Question: I'm looking for an algorithm to reassemble cut pieces from an image back into the correct location in the original image. For context, this is part of a solution to automatically solve a captcha. For example:

I have looked at the opencv sticher class, but that appears to only work for creating "panorama images", where the edges of the images are supposed to be stuck together. The solution would probably involve some kind of shape detection to see where the pieces would go followed by a check to see if the piece "fits" into the context.
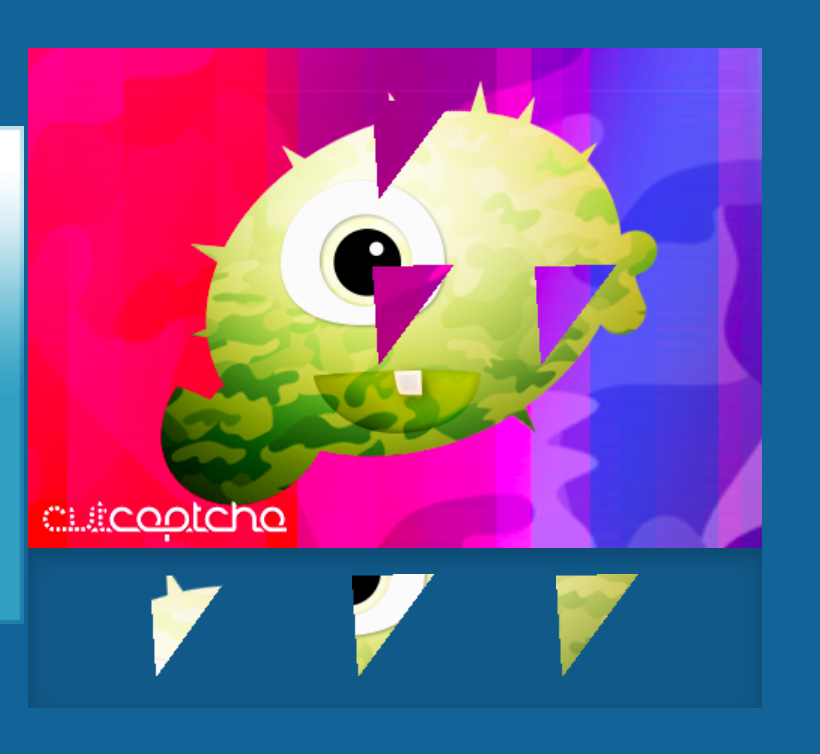
Answer: This solution is simple. This algorithm replicates the way that humans would solve the problem. Here are the steps:
1. Identify the key
2. Mask out a keyhole
3. Guess what should fit in the keyhole (using inpaint)
4. Compare the key+keyhole to the inpaint image
The best fit will occur where the difference between the inpaint guess and the key+keyhole image are the lowest. This .gif explains
<URL>
This is the code that I used:
'''
import cv2
import numpy as np
# Read image
img = cv2.imread('/home/stephen/Desktop/capcha.png')
# Get key and mask of key
key = img[567:700, 145:234]
lower, upper = np.array([0,0,0]),np.array([101,255,255])
hsv = cv2.cvtColor(key, cv2.COLOR_BGR2HSV)
key_mask = cv2.inRange(hsv, lower, upper)
key = cv2.bitwise_and(key, key, mask = key_mask)
kernel = np.ones((20,20), np.uint8)
# Create a dilated mask so the key will surely fill keyhole
dilated_key_mask = key_mask.copy()
cv2.morphologyEx(dilated_key_mask, cv2.MORPH_DILATE, kernel)
# https://stackoverflow.com/questions/189943/how-can-i-quantify-difference-between-two-images
from scipy.misc import imread
from scipy.linalg import norm
from scipy import sum, average
def compare_images(img1, img2):
# normalize to compensate for exposure difference, this may be unnecessary
# consider disabling it
img1 = normalize(img1)
img2 = normalize(img2)
# calculate the difference and its norms
diff = img1 - img2 # elementwise for scipy arrays
m_norm = sum(abs(diff)) # Manhattan norm
z_norm = norm(diff.ravel(), 0) # Zero norm
return (m_norm, z_norm)
def to_grayscale(arr):
"If arr is a color image (3D array), convert it to grayscale (2D array)."
if len(arr.shape) == 3:
return average(arr, -1) # average over the last axis (color channels)
else:
return arr
def normalize(arr):
rng = arr.max()-arr.min()
amin = arr.min()
return (arr-amin)*255/rng
# Scan through the image
h, w, _ = img.shape
dh, dw, _ = key.shape
close_diff = h*w
graph = np.zeros((300,600,3), np.uint8)
for row in range(h-dh):
for col in range(w-dw):
# Create a mask of the image with the key missing
img_temp = img.copy()
img_mask = np.zeros((h,w), np.uint8)
img_mask[row:row+dh, col:col+dw] = dilated_key_mask
img_temp = cv2.bitwise_and(img_temp, img_temp, mask = 255-img_mask)
# Inpaint to guess what should be there
inpaint = cv2.inpaint(img_temp,img_mask,3,cv2.INPAINT_TELEA)
# Mask the key of the image
actual = img_temp.copy()
actual[row:row+dh, col:col+dw] += key
# Compare the images
img1 = to_grayscale(inpaint)
img2 = to_grayscale(actual)
_, difference = compare_images(img1, img2)
cv2.imshow('inpaint', inpaint)
cv2.imshow('actual', actual)
cv2.waitKey(1)
if difference < close_diff:
cv2.waitKey()
close_diff = difference
best_fit = row, col
cv2.destroyAllWindows()
'''